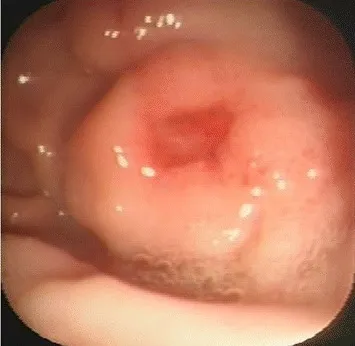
Initial endoscopy of the stomach (cat). Tumour-like gastric mass with an ulcerated depression at the level of the greater curvature between the fundus and gastric body.
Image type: endoscopy (gi_endoscopy)